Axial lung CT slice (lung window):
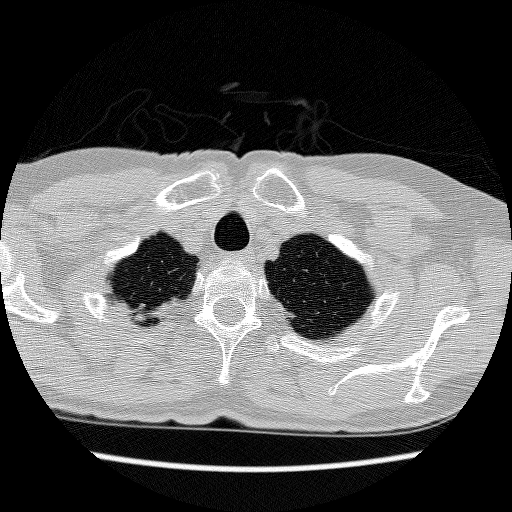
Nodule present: no